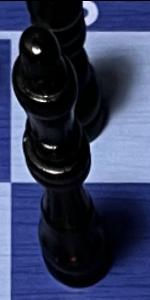
Label: Queen_Black